Question: Databinding still confues me and I am not sure how to essential make these controls repeat for each bound piece of data I have.
'''
<Grid>
<TextBlock FontSize="25" Text="this is a header"></TextBlock>
<TextBlock Height="30" HorizontalAlignment="Left" Margin="19,36,0,0" Name="txt" Text="line under the header" VerticalAlignment="Top" />
<TextBlock Height="30" FontSize="25" HorizontalAlignment="Left" Margin="306,9,0,0" Name="textBlock2" Text="530" VerticalAlignment="Top" Width="91" />
<TextBlock Height="30" HorizontalAlignment="Left" Margin="305,42,0,0" Name="textBlock3" Text="30" VerticalAlignment="Top" Width="91" />
</Grid>
'''

If my data source would have a count of 50. I would expect to see 50 of these groupings(I probably need to get a scroll bar though).
Not sure how to do this though. I need some sort of datatemplate I guess? Also "line under the header" should be clickable and highlight.
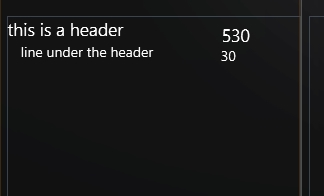
Answer: I think you need to use the control named "ItemsControl". Not a derived class, not a ListBox, just plain simple 'ItemsControl'.
Either in code or in XAML, you set the ItemsControl's 'ItemsSource' property to any collection containing your items.
In XAML (either in VS or Blend, to do it WYSIWYG in Blend you must somehow provide design data) you set the ItemsControl's 'ItemTemplate' to a 'DataTemplate' that contains the XAML subtree you want to repeat for every item in your collection.
Inside the 'DataTemplate', replace "line under the header" with the Button control, with 'Content="line under the header"', and style it however you want. Then, add 'CallMethodAction' to your button. It only takes 2 clicks in Blend, the first one is on "Assets" window. Specify 'TargetObject="{Binding}" MethodName="actSubtitleClicked"'. This way, the framework will call the 'void actSubtitleClicked()' method of the item where user clicked the "line under the header".
For best performance, you should also modify the ItemsControl's ItemsPanel template, replacing StackPanel with VirtualizingStackPanel (again, a few clicks in Blend, the first one is the right click, then "Edit additional templates / ItemsPanel / Edit a copy")